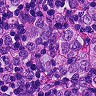
Metastatic tissue present: yes